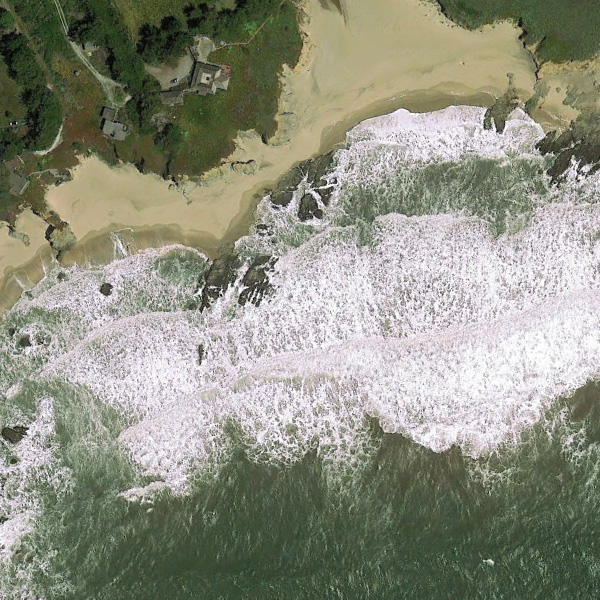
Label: Beach